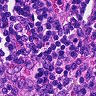
Metastatic tissue present: no